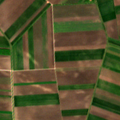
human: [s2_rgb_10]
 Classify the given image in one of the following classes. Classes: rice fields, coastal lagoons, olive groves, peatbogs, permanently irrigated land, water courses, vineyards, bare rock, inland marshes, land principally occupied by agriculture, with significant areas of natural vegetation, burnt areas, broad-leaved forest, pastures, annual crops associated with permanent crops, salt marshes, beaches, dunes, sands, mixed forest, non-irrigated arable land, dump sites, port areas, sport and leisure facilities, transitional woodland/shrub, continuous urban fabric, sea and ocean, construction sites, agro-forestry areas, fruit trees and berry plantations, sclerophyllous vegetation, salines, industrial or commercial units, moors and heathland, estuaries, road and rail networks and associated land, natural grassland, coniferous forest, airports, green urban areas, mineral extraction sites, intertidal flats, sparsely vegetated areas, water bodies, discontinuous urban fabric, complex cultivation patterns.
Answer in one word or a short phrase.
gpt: non-irrigated arable land